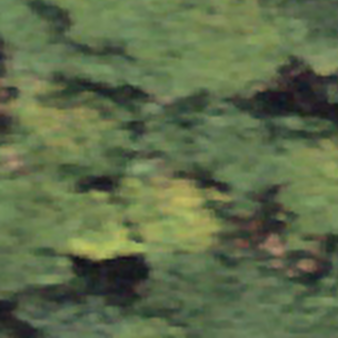
Label: other